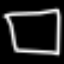
Label: square